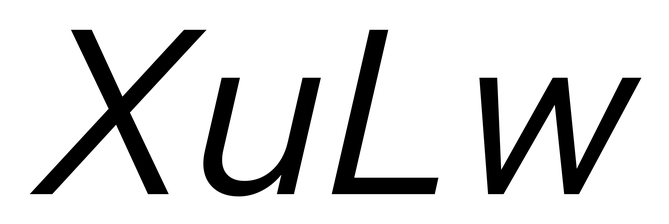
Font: InstrumentSans-Italic_Italic